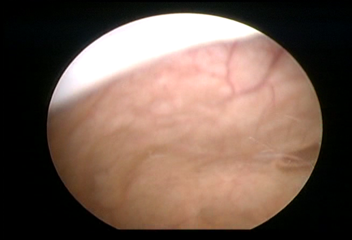
Modality: WLC
Class: Normal mucosa
Bladder cancer association: No